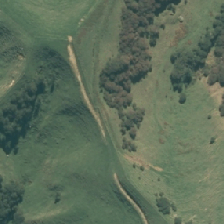
Land cover: manuka_kanuka